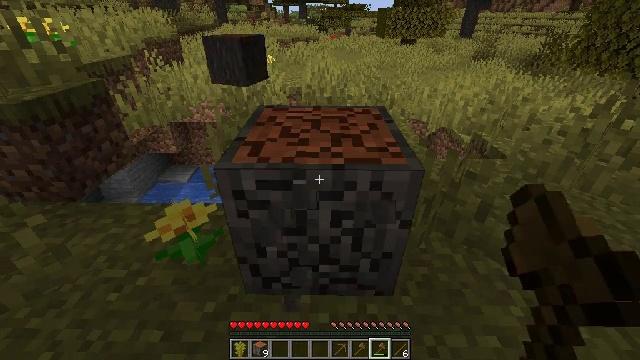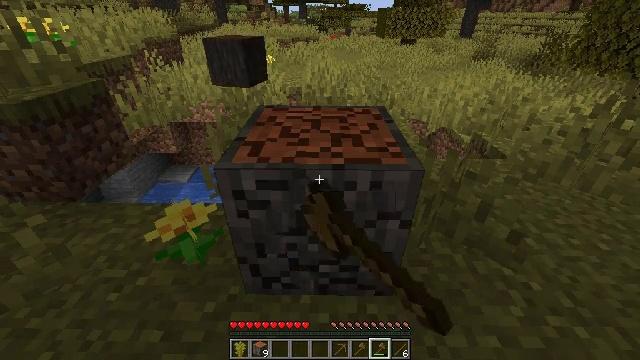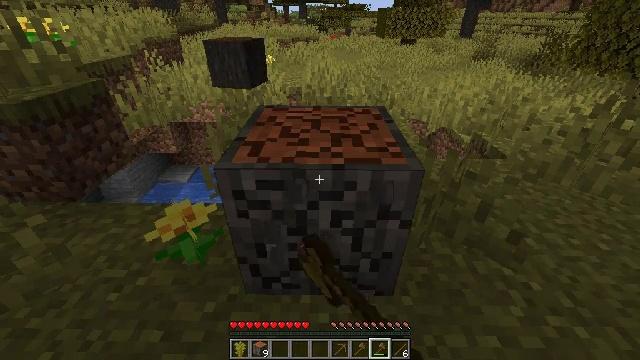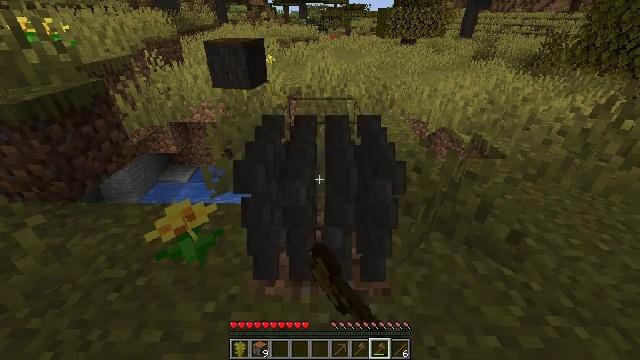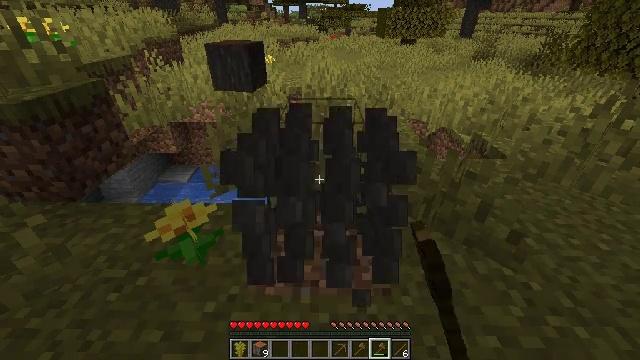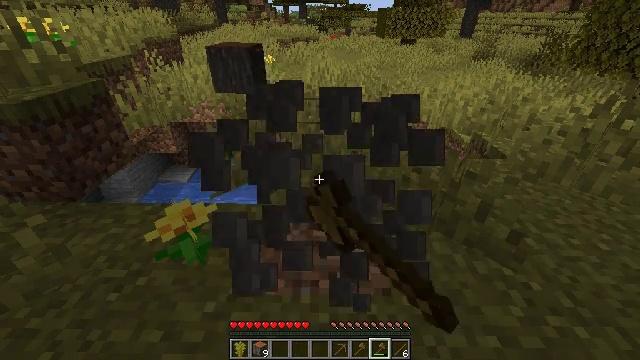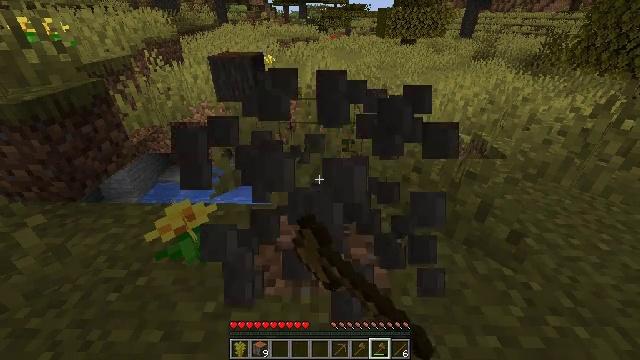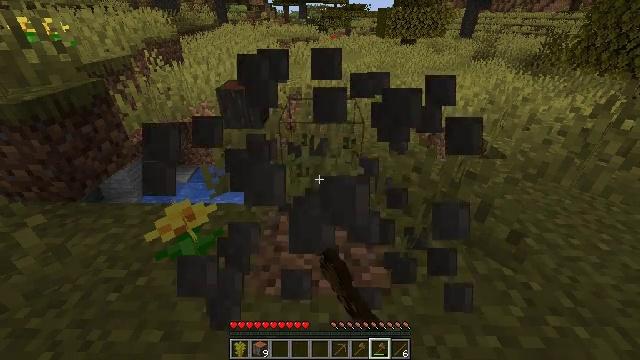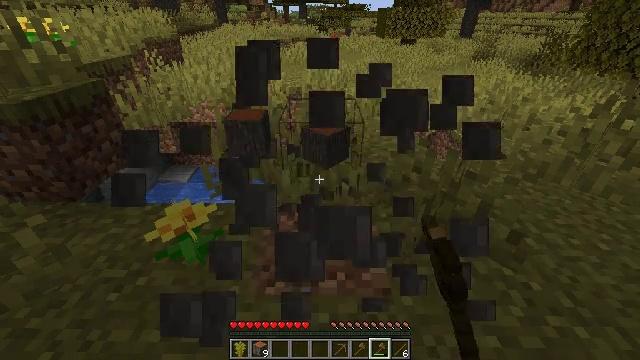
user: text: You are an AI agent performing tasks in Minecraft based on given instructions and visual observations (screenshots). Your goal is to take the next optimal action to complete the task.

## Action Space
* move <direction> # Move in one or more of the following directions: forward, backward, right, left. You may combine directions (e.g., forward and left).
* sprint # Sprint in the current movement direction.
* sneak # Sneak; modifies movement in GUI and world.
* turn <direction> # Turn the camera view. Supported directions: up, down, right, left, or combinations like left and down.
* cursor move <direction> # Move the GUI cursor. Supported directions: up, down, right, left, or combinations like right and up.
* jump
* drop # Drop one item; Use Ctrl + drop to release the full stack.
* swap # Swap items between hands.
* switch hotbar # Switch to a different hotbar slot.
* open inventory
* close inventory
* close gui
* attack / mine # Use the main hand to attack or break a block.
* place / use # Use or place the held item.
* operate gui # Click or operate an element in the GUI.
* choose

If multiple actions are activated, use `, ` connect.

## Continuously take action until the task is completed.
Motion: motion action
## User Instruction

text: Gather the acacia log for building.
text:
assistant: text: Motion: attack / mine
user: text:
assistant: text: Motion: attack / mine
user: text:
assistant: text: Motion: attack / mine
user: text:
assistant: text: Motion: attack / mine
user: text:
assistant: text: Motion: attack / mine
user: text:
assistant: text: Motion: attack / mine
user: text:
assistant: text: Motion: attack / mine
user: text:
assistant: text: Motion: attack / mine
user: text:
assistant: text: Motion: attack / mine